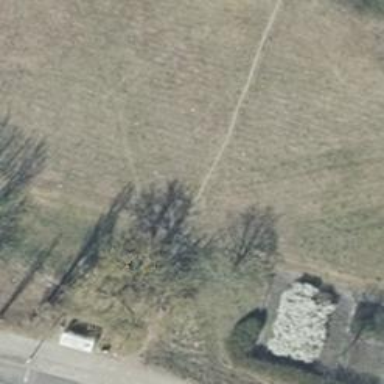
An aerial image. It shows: Path covered with grass.